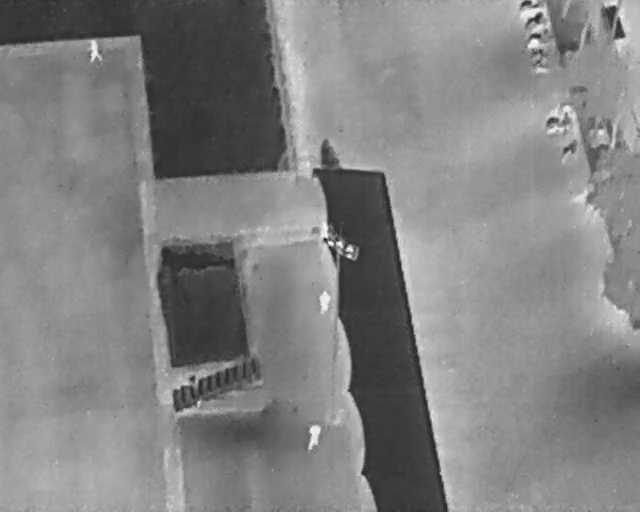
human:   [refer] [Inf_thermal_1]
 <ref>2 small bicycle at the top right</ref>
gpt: <box>[[81, 0, 83, 3, 176], [83, 4, 84, 9, 157]]</box>

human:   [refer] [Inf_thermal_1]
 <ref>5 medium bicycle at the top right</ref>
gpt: <box>[[82, 1, 84, 6, 149], [83, 8, 85, 12, 159], [83, 11, 85, 15, 2], [85, 21, 88, 26, 2], [87, 26, 89, 32, 131]]</box>